Field crop: maize
Growth stage: 2
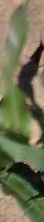
Species: maize